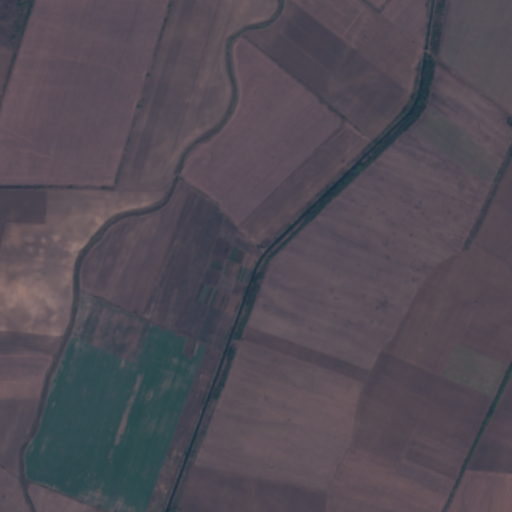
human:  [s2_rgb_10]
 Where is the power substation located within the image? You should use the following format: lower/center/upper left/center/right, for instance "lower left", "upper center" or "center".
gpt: The power substation is located in the center of the image.
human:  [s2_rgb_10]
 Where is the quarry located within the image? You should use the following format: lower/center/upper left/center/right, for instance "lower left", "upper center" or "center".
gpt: There is no quarry in the image.